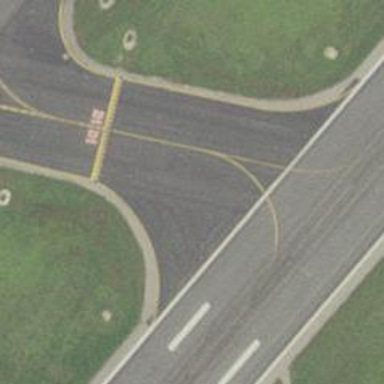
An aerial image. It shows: Image of taxiway at airport.